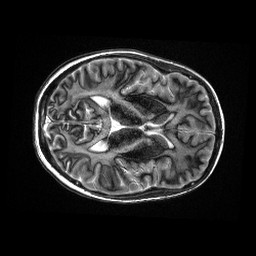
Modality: MP2RAGE
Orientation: axial
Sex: female
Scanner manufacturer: siemens
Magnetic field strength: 3 T
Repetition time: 5 s
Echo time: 0.00355 s